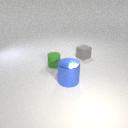
large blue metal cylinder to the left of small gray rubber cube